Question: What is the reading of the measurement in the image?
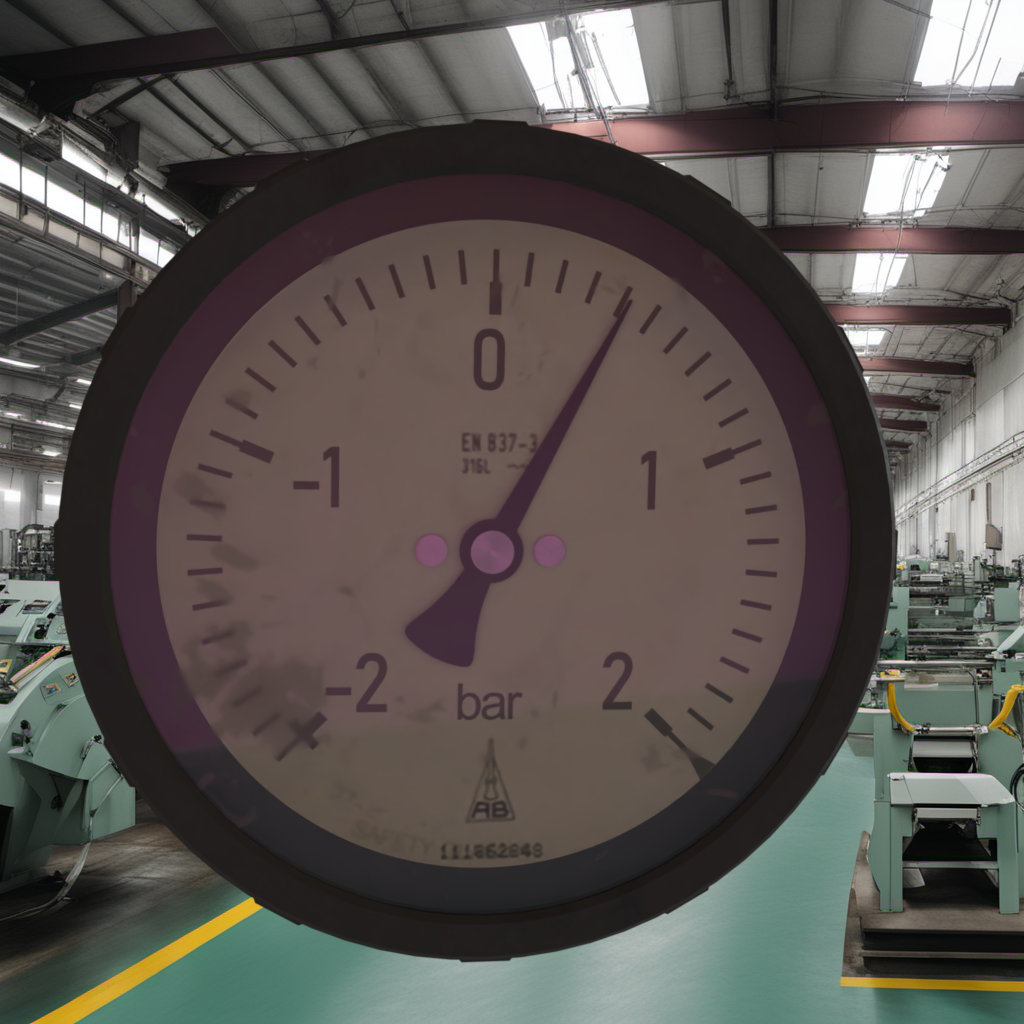
Answer: The result is 0.44
Question: What is the value range of this measurement?
Answer: The range is from -2 to 2
Question: What is the minimum and maximum value range of the measurement in the image?
Answer: The minimum value is -2 and the maximum value is 2